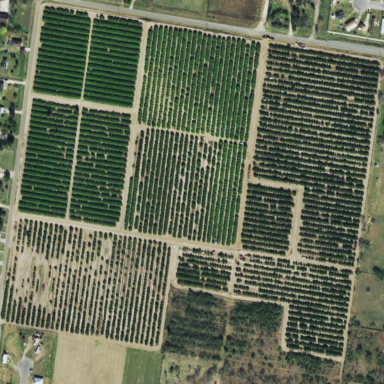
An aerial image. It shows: Orchard.